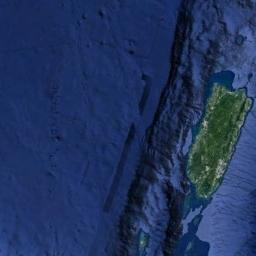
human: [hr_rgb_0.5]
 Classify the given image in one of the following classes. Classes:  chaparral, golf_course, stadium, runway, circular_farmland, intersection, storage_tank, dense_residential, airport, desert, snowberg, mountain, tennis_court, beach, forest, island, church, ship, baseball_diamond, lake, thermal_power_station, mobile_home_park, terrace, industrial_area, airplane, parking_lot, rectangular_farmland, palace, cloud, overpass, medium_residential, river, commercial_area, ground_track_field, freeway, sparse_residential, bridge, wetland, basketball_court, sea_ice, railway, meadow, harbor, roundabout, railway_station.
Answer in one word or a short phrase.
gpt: island